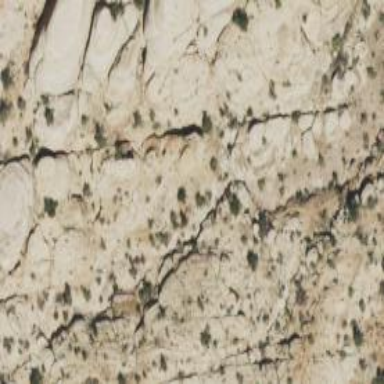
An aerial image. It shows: Cliff in nature.